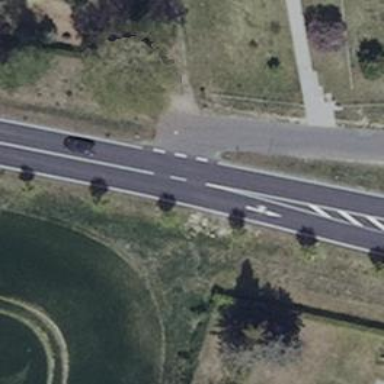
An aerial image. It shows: Secondary road with asphalt surface.